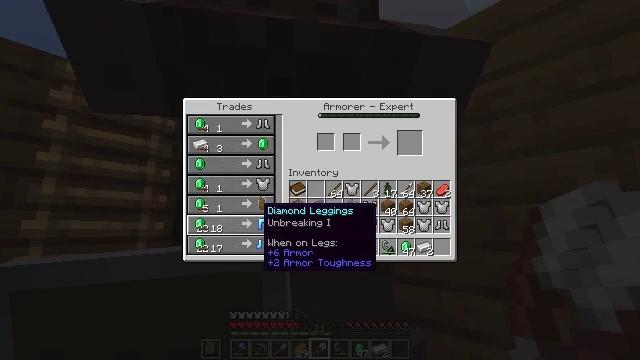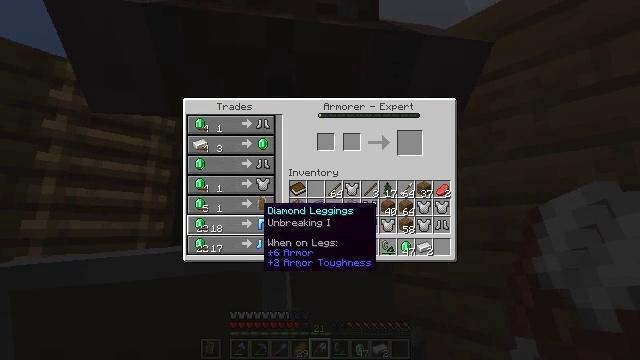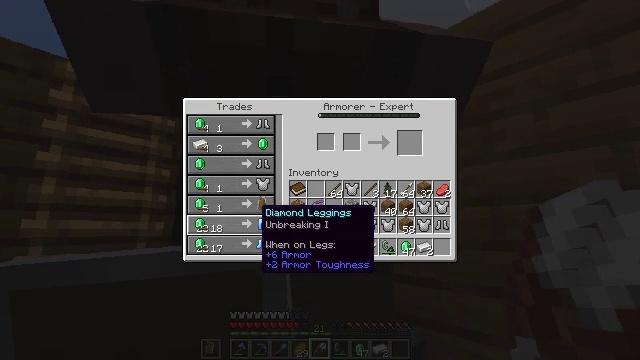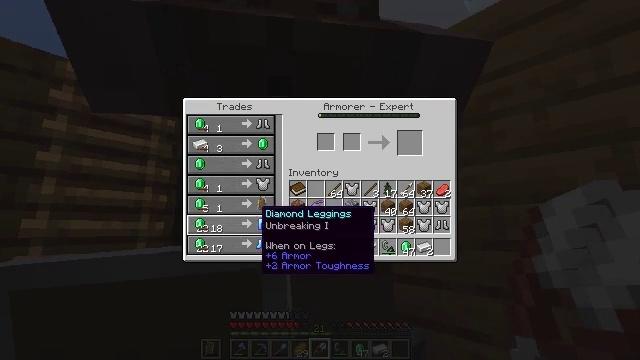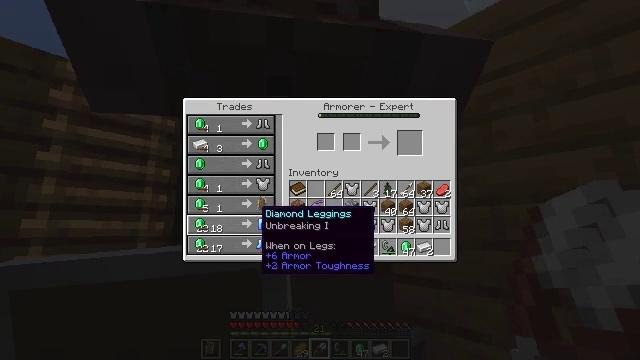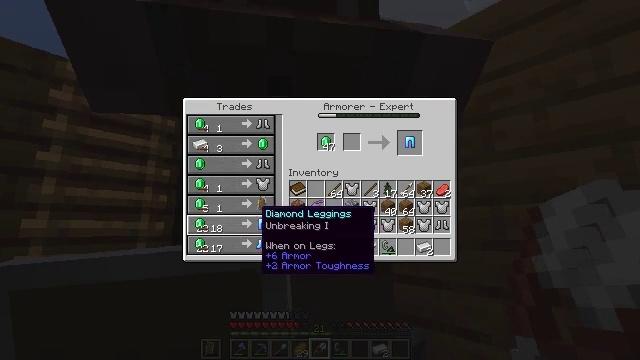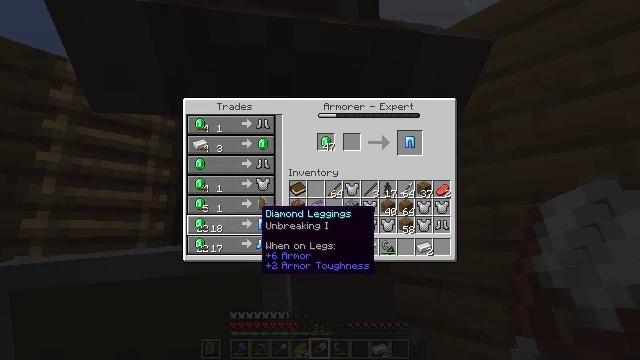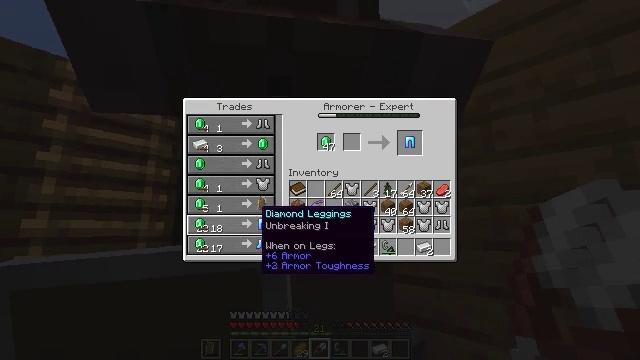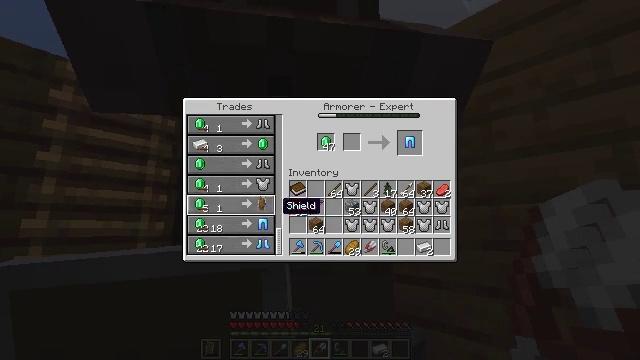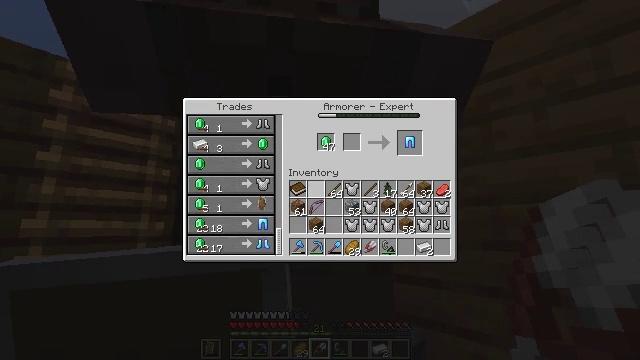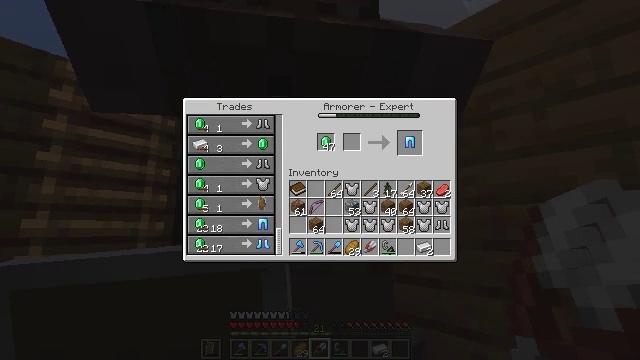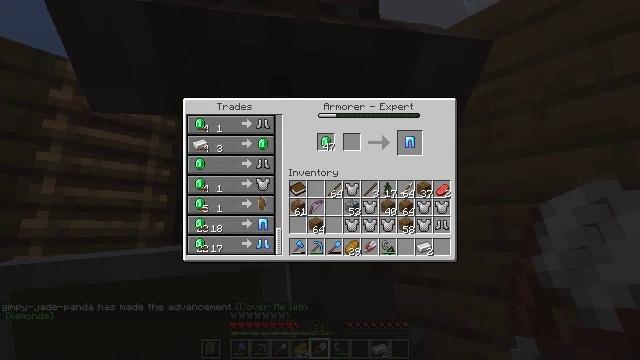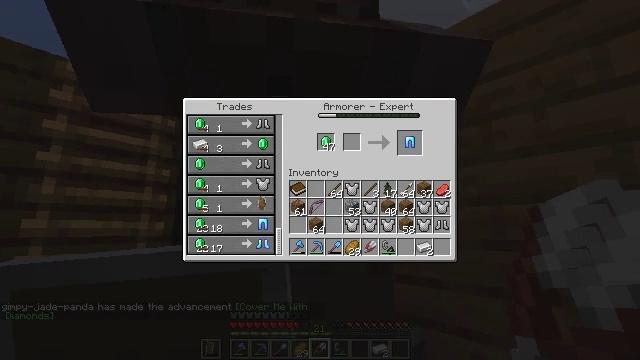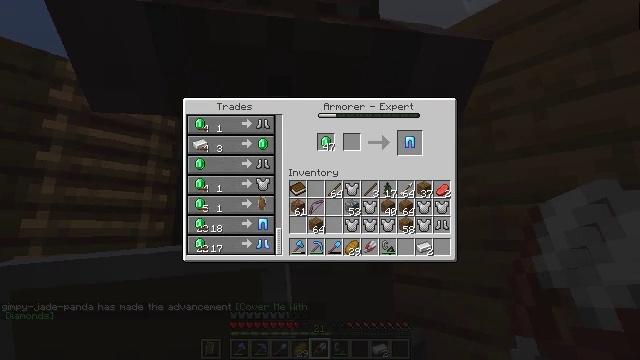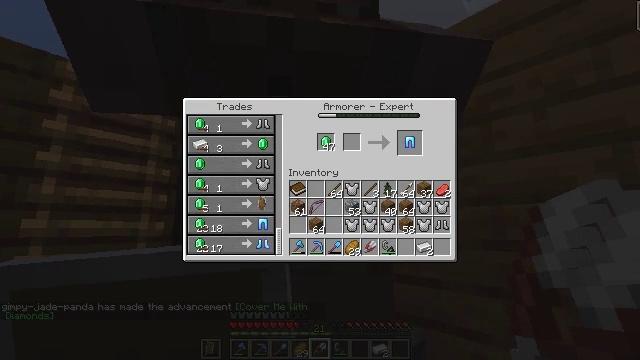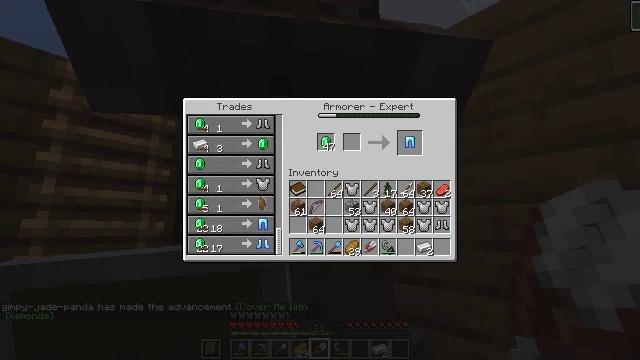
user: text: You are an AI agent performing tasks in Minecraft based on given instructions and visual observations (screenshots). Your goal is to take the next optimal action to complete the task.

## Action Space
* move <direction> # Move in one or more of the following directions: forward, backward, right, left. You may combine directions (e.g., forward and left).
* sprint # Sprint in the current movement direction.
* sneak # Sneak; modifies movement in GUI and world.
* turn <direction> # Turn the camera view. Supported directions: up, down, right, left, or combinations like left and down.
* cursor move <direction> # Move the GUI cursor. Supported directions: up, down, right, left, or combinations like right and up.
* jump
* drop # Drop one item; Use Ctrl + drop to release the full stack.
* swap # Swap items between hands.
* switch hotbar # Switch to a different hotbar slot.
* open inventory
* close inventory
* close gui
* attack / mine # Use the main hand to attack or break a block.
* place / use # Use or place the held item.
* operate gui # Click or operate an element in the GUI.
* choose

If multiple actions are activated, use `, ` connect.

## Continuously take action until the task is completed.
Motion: motion action
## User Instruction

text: Put diamonds in the crafting grid to craft diamond leggings.
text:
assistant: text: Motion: no_op
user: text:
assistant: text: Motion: no_op
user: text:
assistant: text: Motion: no_op
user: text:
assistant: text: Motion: no_op
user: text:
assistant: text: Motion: operate gui
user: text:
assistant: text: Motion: no_op
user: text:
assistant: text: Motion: operate gui
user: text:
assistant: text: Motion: cursor move right and up
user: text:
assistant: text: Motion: cursor move right and up
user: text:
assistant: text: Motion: cursor move right and up
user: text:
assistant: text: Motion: cursor move right and up
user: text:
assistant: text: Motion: no_op
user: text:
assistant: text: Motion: no_op
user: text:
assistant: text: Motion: no_op
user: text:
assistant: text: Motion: no_op
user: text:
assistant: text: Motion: no_op
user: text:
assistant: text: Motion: cursor move right
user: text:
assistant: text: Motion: no_op
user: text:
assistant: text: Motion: no_op
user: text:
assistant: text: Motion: no_op
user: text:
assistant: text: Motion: no_op
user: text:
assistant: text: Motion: no_op
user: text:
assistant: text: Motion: no_op
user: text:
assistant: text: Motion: no_op
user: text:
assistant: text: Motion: no_op
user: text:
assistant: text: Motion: no_op
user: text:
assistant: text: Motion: no_op
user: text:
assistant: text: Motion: no_op
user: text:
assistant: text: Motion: operate gui
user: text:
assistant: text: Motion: operate gui